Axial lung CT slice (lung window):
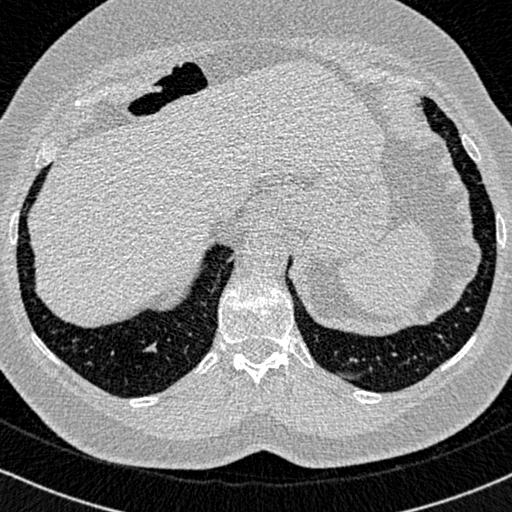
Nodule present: no